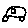
Label: car